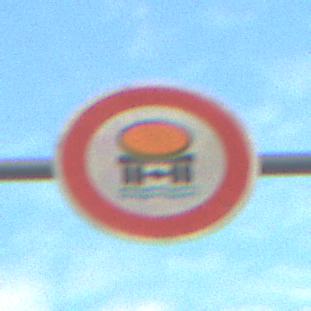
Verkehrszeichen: VerbotFahrzeugeWassergefaehrdenderLadung
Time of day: SunriseSunset
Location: Outdoor (RoadRail)
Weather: PartlyCloudy
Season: NotSpecified
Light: Natural